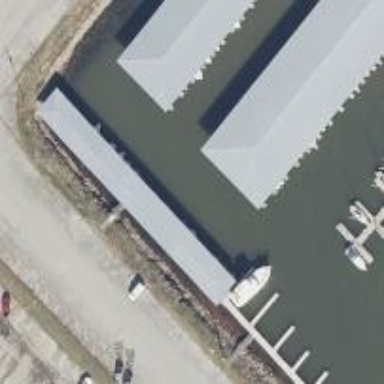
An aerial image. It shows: Pier on dock by the waterway.